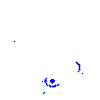
Particle: electron